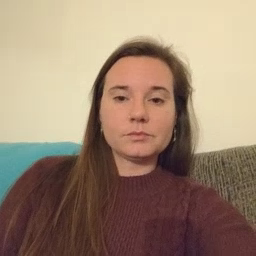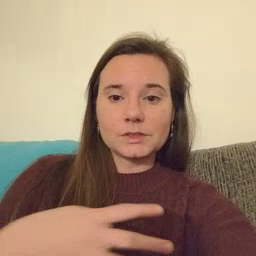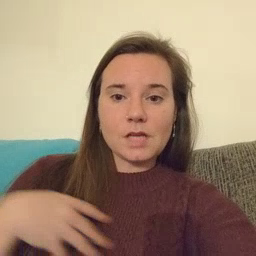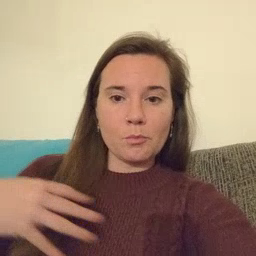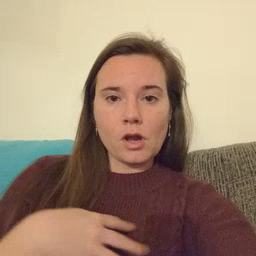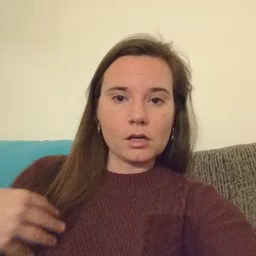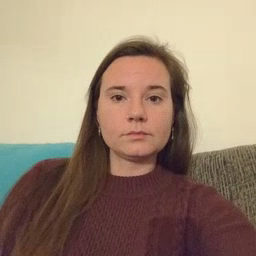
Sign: zebra